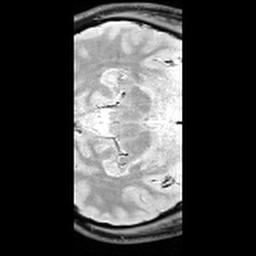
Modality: T1w
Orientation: axial
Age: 22
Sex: female
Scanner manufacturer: siemens
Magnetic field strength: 3 T
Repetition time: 6.5 s
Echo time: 0.016 s